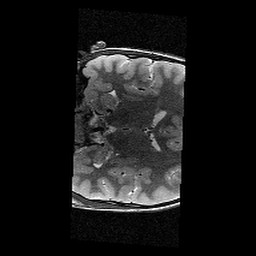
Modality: T2w
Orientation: coronal
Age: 11
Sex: male
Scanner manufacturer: siemens
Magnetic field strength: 3 T
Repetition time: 9.23 s
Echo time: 0.067 s